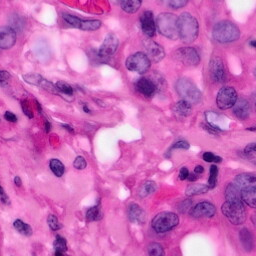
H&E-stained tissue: Pancreatic